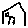
Label: house